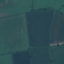
Land use / land cover class: AnnualCrop